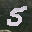
Label: 5